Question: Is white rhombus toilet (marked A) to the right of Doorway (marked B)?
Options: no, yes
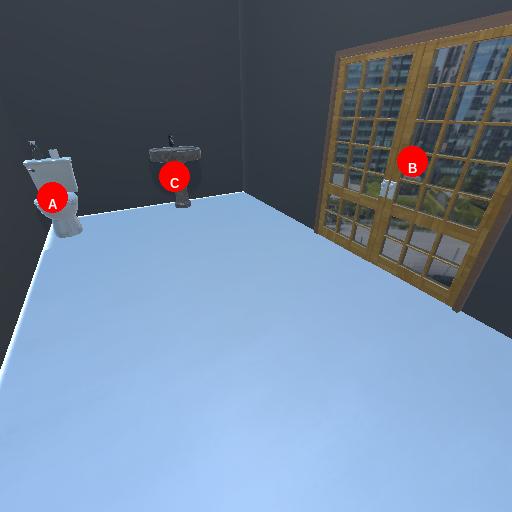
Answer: no